Question: # The Idea
We're building an app in Angular 1.5.x and we're trying to implement a feature that would allow the user to paste a single column of cells from an excel sheet or any other spreadsheet (single column, any number of rows deep) into an input.
We've got a data table that contains inline inputs like the following:

The idea is that when they paste data copied from a single column of a spreadsheet into one of the inputs, the data would be parsed cell for cell and assigned to each input in descending order. I.E. If I pasted a column of cells containing [4.52, 6.235, 9.2301] into the top input containing 15.23, then 15.23 would become 4.52, 3.1234 would become 6.235, and 3.1322 would become 9.2301. We know how to assign the variables to the inputs, but we need the clipboardData in array format, not one big string.
# The Problem
We've looked into doing this using the ng-paste directive and the $event.clipboardData property, but we only have access to the data as a string, and while we have a way of parsing the string, it would be much less error prone if we could access the elements coming in as an array or a list to prevent any errors on our end if we end up using delims to break up that string.
<URL> is a working plunker with what we're already trying.
Here is a sample data set to copy and paste into the input:
For some reason, when copying a column from an excel spreadsheet, it's got no delims between values. When we copy from multiple columns of a single row instead of multiple rows of a single column I'm able to .split() on the '
' character and it works fine. It would be preferable to allow the user to copy both from across a single row and down a single column, however. The issue is just that there are no delims when you copy a column from excel.
0.89663.91783.91773.91773.9178
That is what pasted from an excel/google sheet^, but feel free to put those values in a single column of a spreadsheet and copy from there. We can be sure that the pasted data will be coming from a spreadsheet.
# The Solution
Any ideas on how to grab that clipboard data as an array?
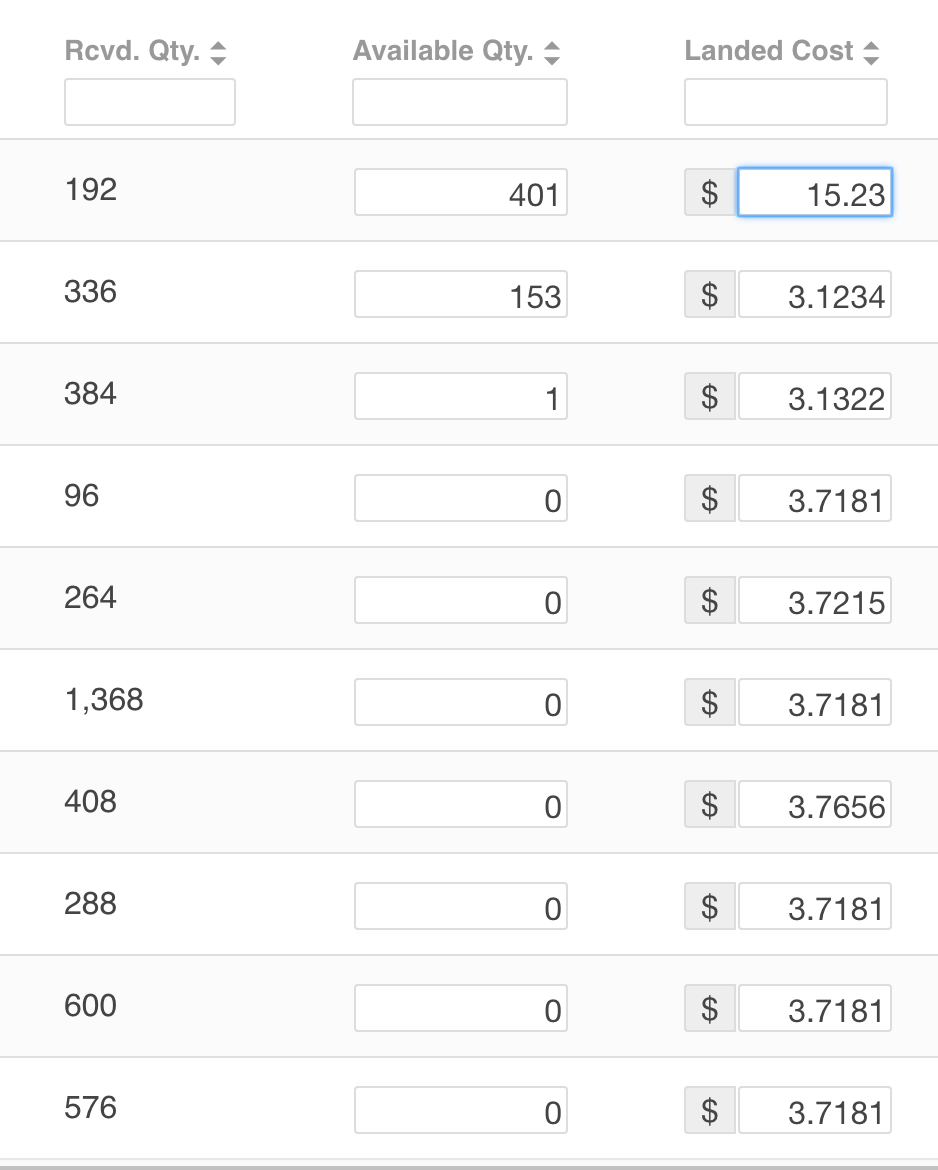
Answer: This should do the trick:
HTML:
'''
<input ng-paste="pasteFunction($event)"><br />
<p>Input as array:</p>
<p ng-repeat="item in pasted track by $index">{{item}}</p>
'''
JavaScript:
'''
$scope.pasteFunction = function(ev) {
$scope.pasted = ev.clipboardData.getData('text').split(" ").map(Number);
console.log($scope.pasted);
}
'''
Working Code: <URL>